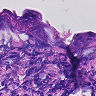
Metastatic tissue present: no